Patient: sex M, age 73
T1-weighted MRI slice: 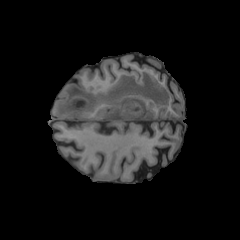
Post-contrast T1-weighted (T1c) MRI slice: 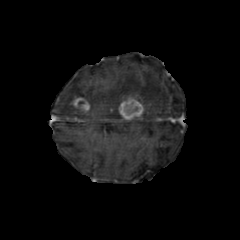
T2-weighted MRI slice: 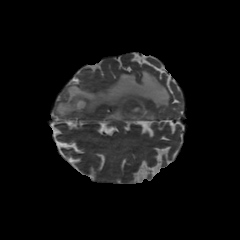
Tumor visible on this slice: yes
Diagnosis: Glioblastoma, IDH-wildtype
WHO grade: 4